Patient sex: F
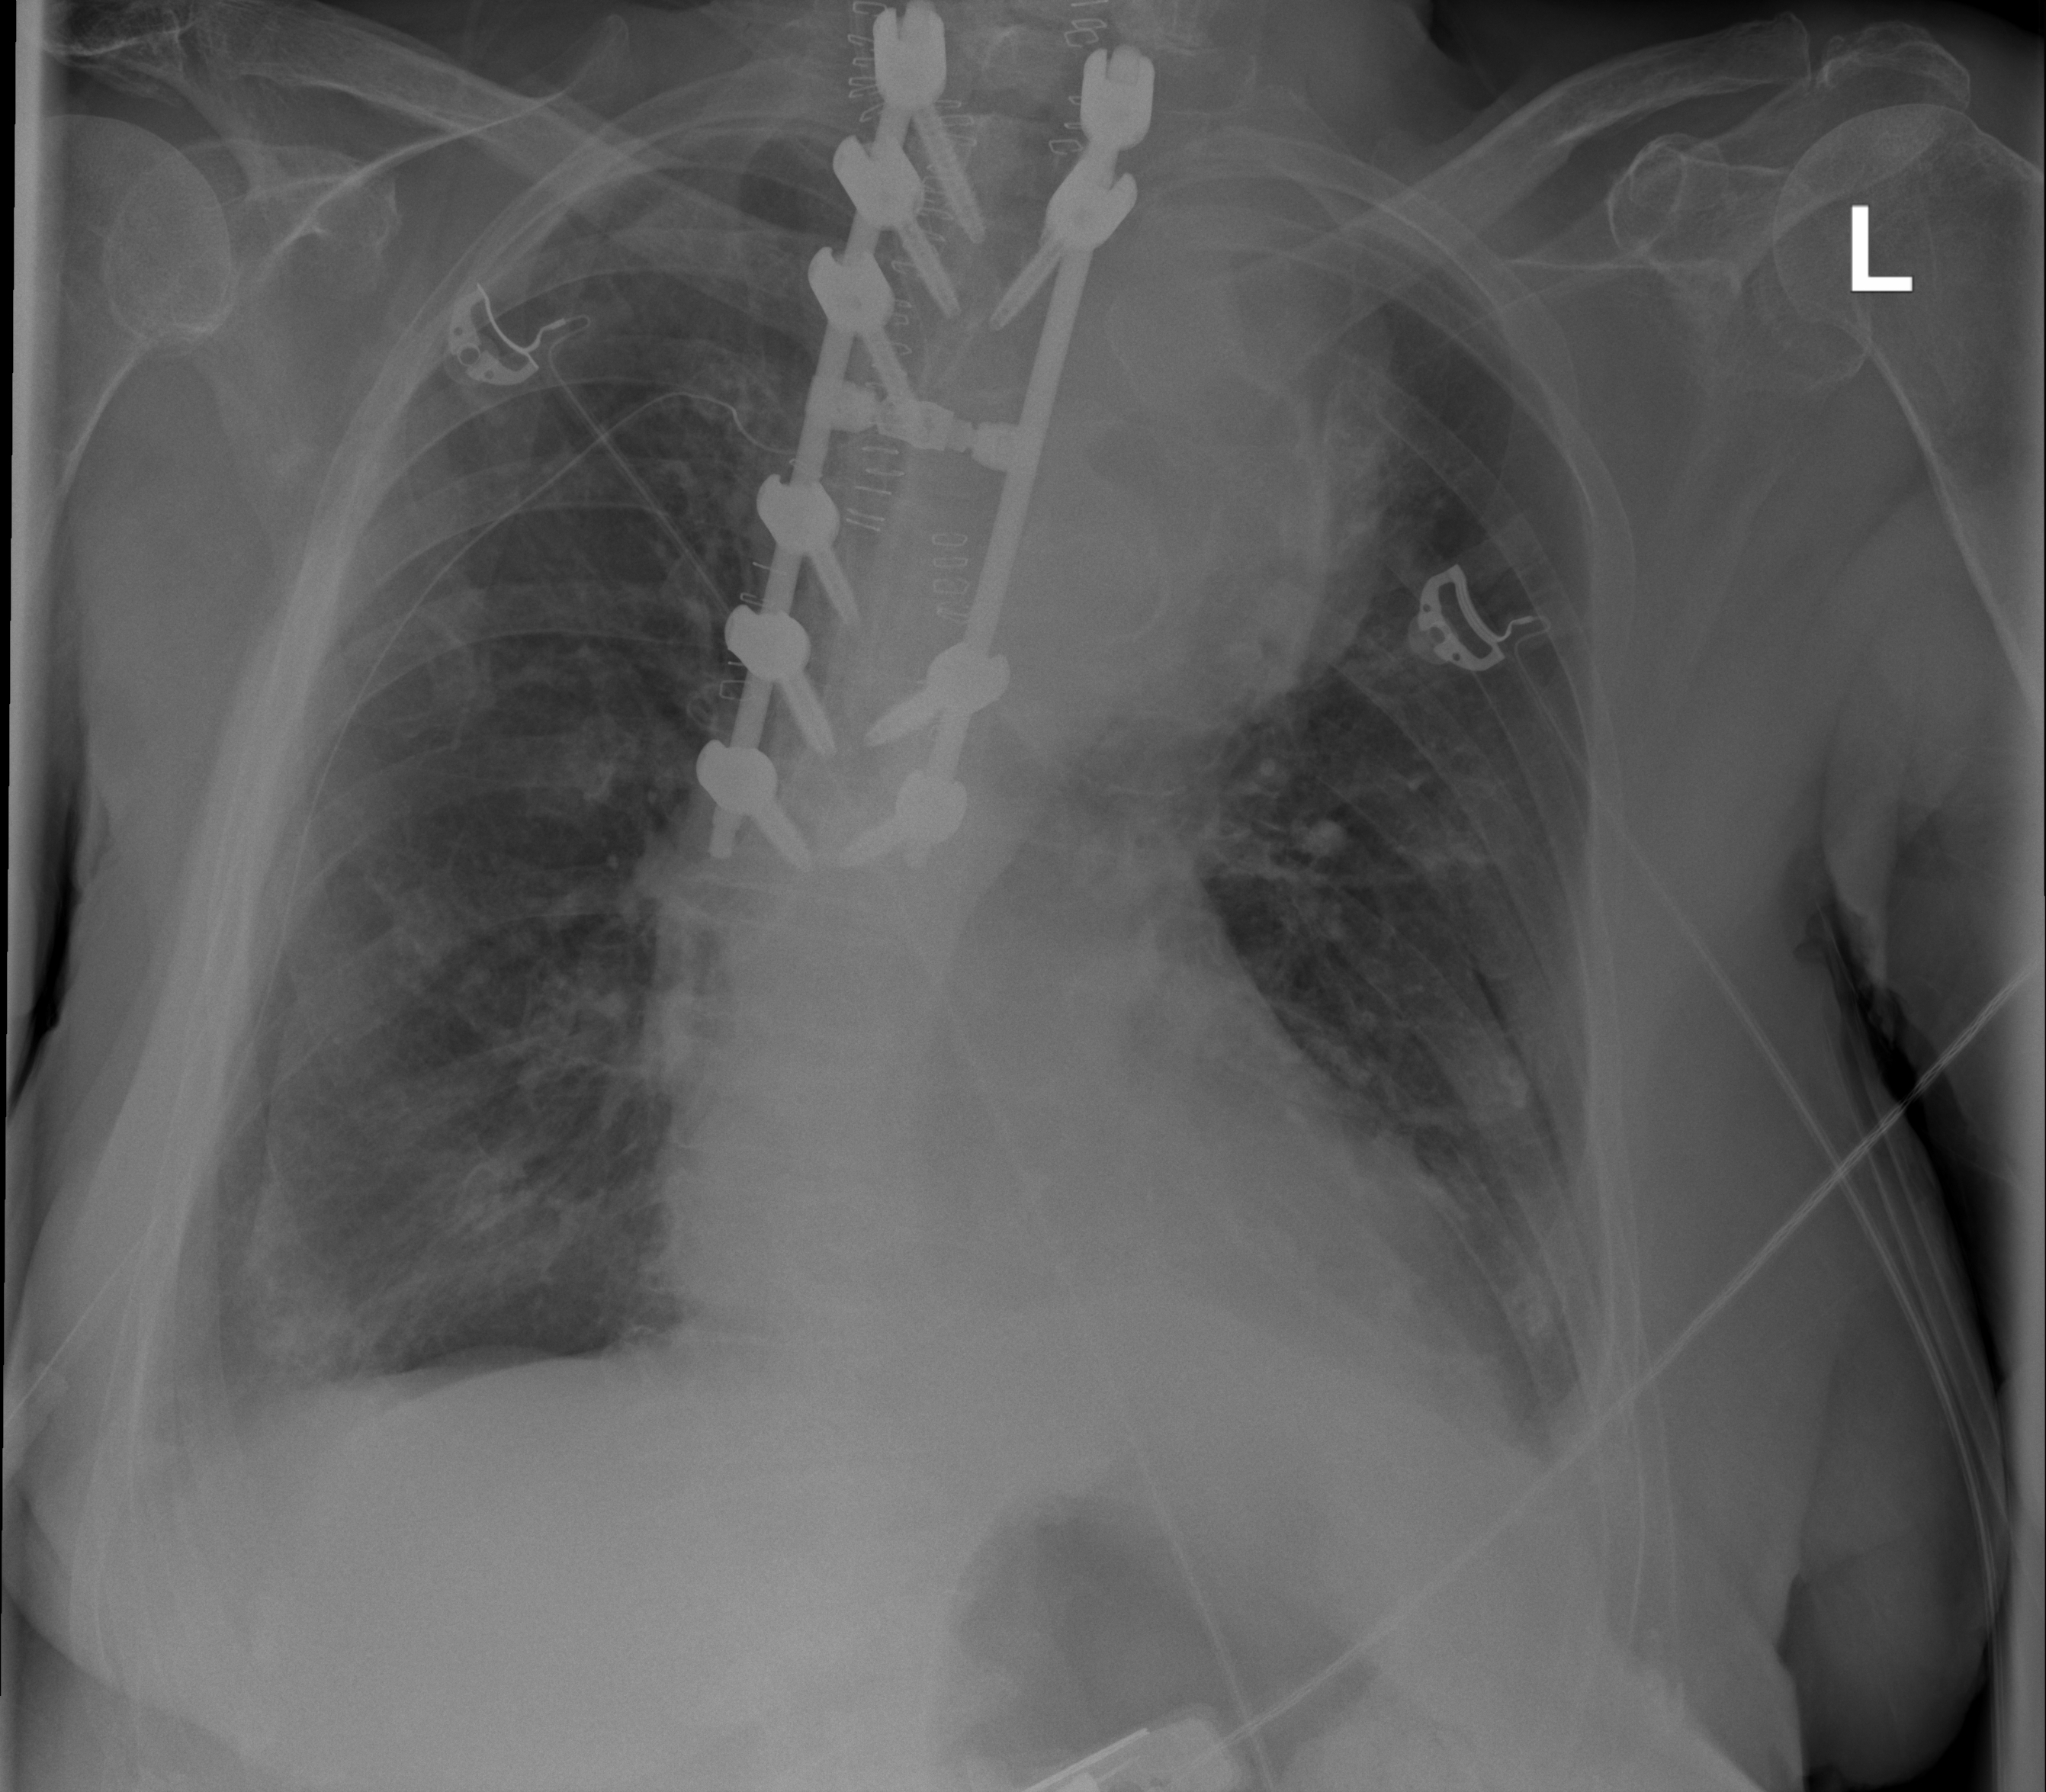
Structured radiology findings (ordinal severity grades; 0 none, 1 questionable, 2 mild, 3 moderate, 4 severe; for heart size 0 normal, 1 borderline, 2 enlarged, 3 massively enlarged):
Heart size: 0
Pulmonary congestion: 0
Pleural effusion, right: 2
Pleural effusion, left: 2
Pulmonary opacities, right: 0
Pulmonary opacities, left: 0
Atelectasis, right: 0
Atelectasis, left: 0